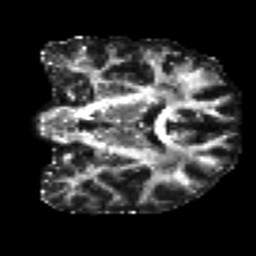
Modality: FA
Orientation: coronal
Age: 24
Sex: female
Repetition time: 8.4 s
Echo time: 0.09 s